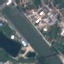
Land use / land cover class: River